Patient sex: F
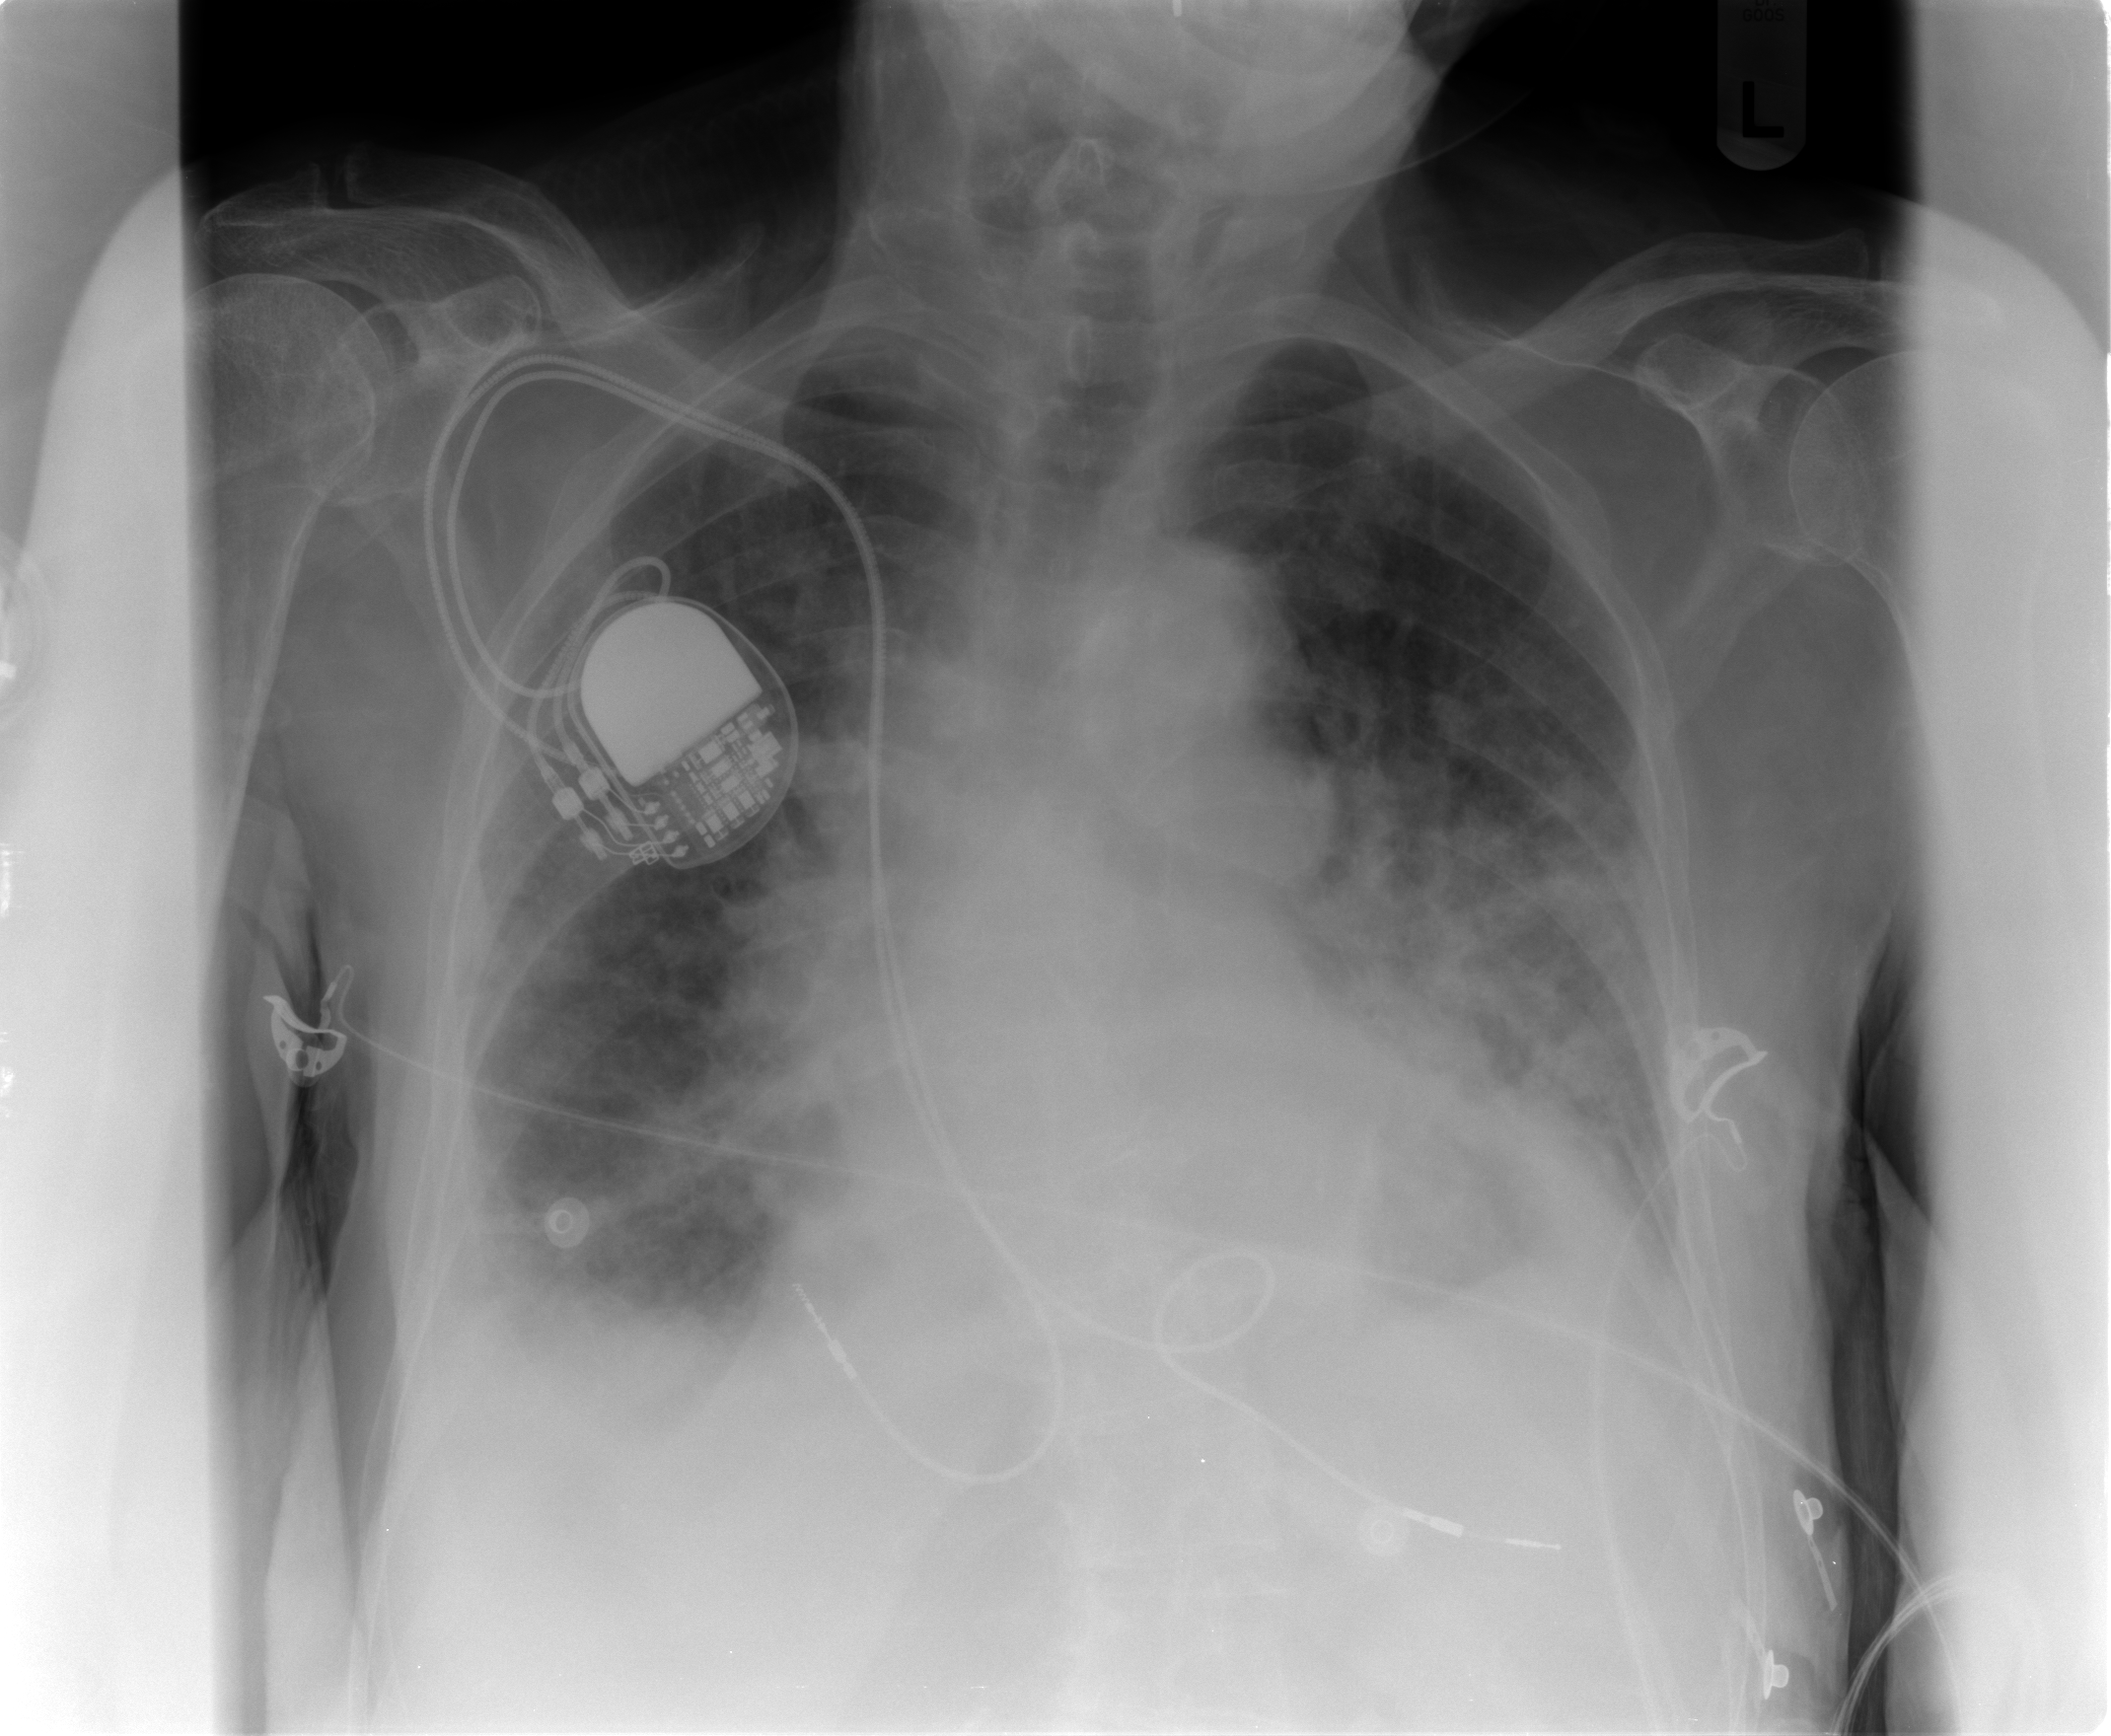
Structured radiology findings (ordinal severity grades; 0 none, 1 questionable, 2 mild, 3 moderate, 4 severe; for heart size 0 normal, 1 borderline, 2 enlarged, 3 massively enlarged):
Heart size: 2
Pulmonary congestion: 3
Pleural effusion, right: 2
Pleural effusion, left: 2
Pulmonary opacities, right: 0
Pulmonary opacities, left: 2
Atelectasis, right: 2
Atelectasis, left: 3